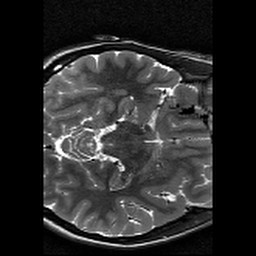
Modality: T2w
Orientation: axial